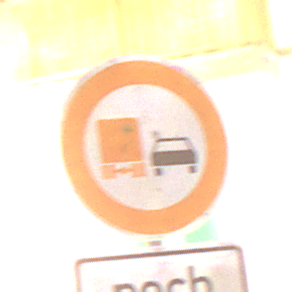
Verkehrszeichen: UeberholverbotKraftfahrzeuge
Zusatzzeichen unten: LaengeEinerStrecke4
Umgebung: Outdoor, Urban
Tageszeit: Night
Wetter: PartlyCloudy
Licht: Artificial
Jahreszeit: NotSpecified
Kontrast: HighContrast